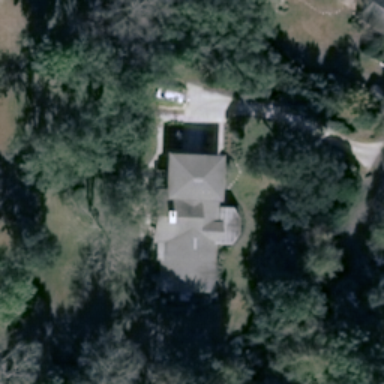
A villa is surrounded by lush plants in the sparse residential area .